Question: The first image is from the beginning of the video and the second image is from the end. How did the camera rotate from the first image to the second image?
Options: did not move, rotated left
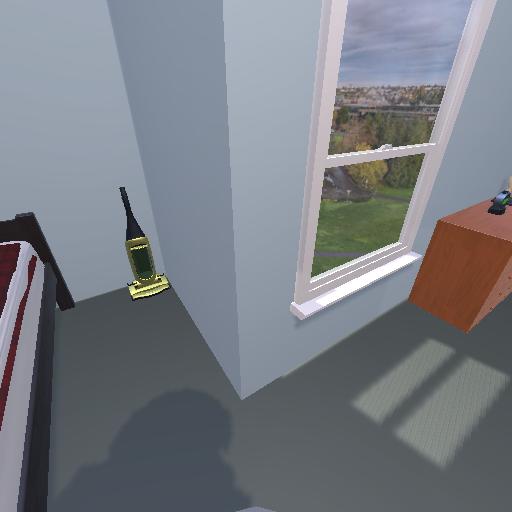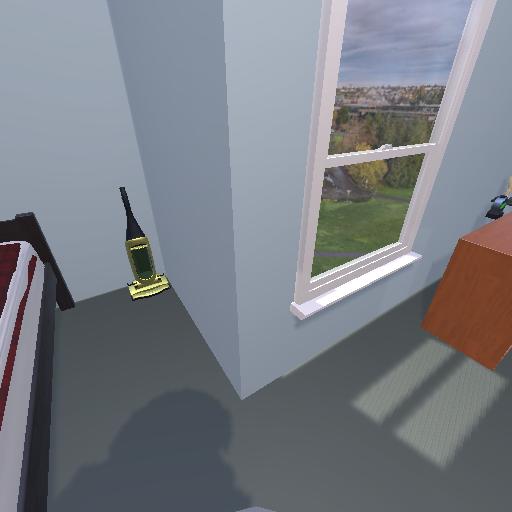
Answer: did not move